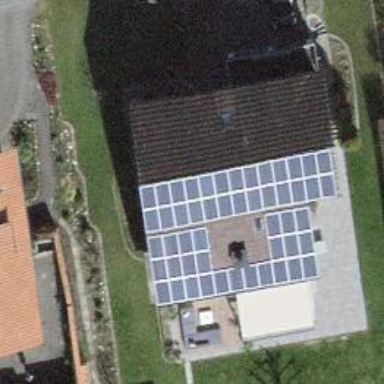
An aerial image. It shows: Solar power generator.